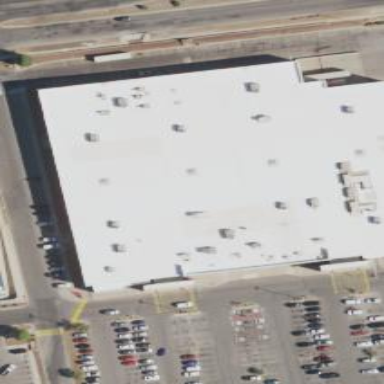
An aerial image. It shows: Department store building.